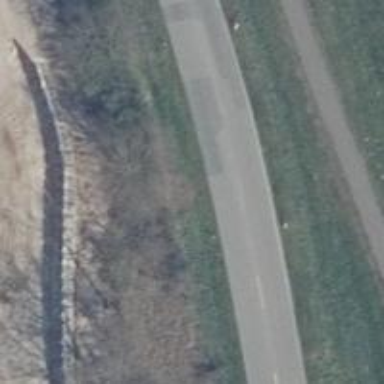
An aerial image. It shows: Secondary road with asphalt surface.